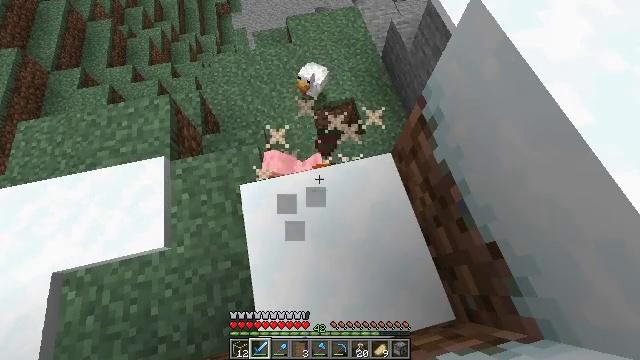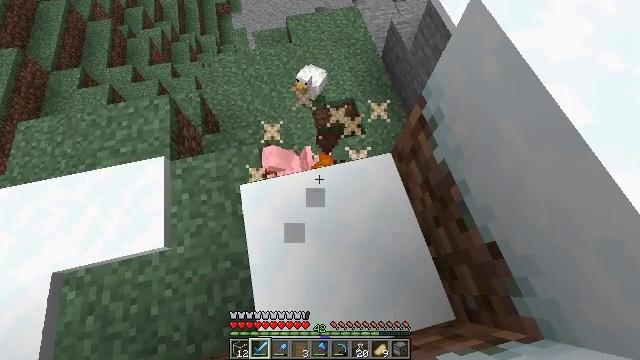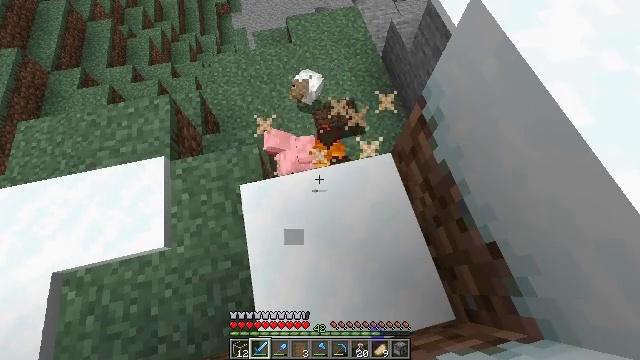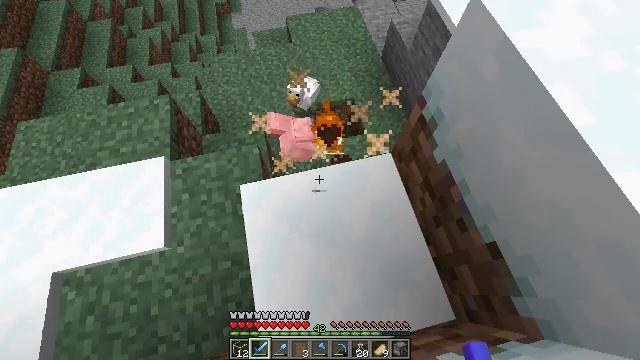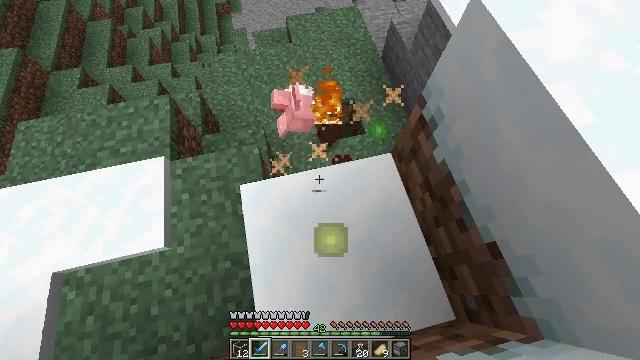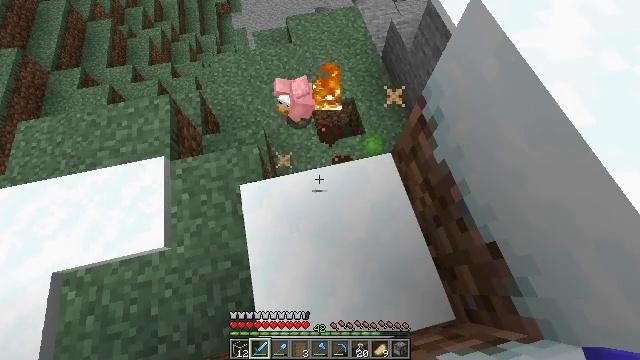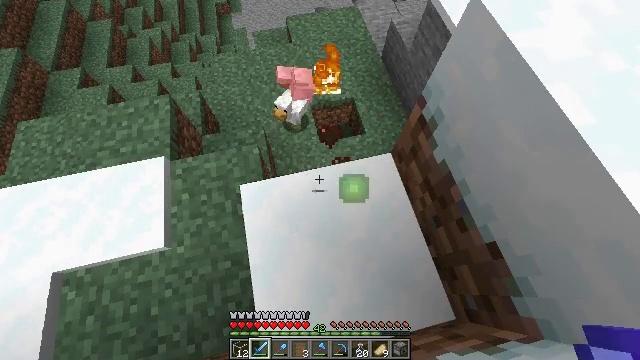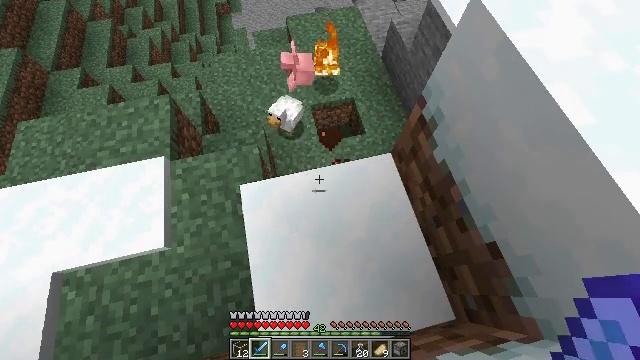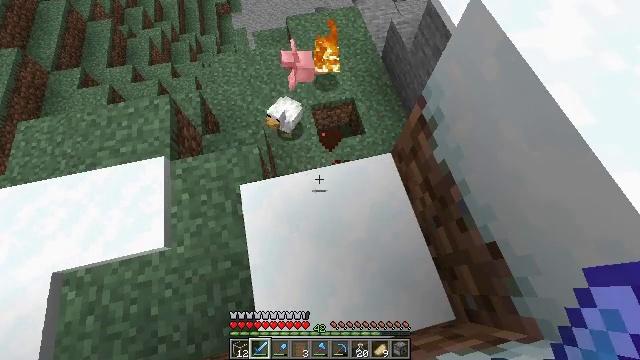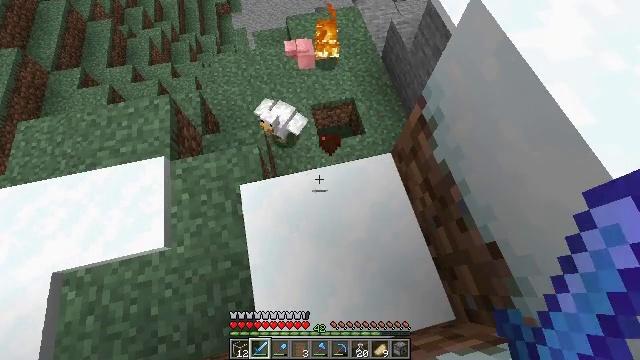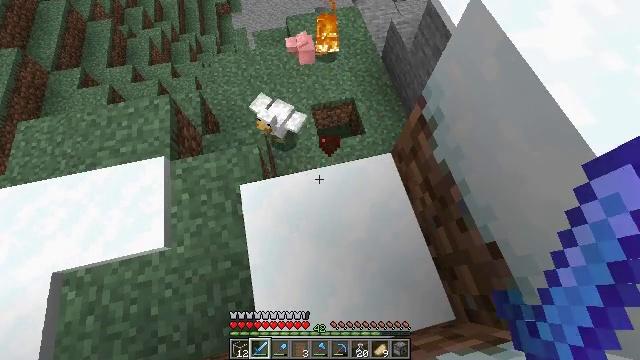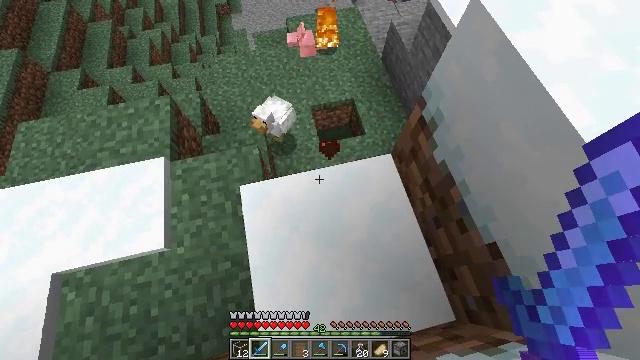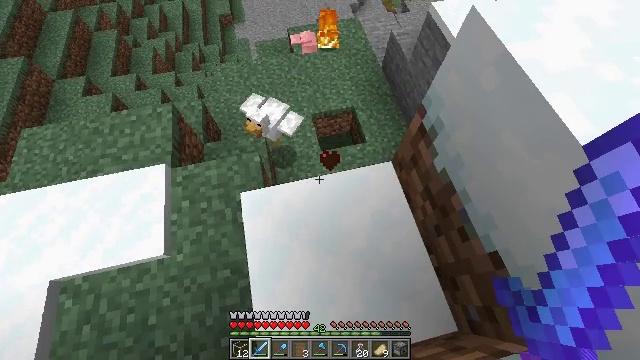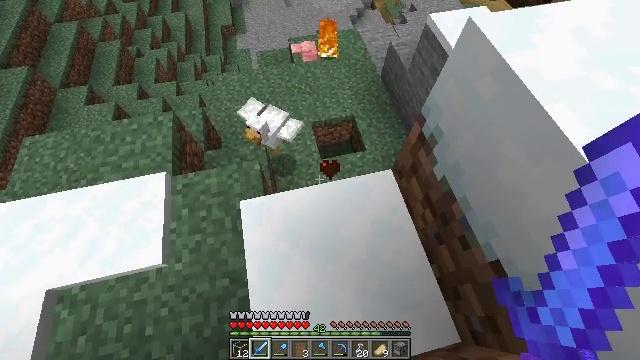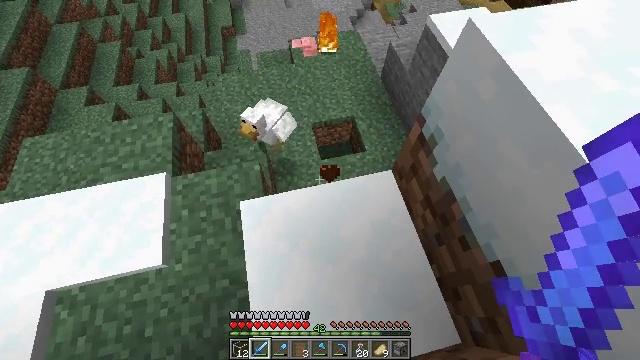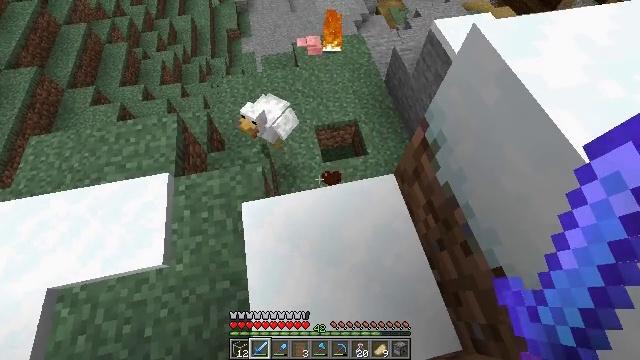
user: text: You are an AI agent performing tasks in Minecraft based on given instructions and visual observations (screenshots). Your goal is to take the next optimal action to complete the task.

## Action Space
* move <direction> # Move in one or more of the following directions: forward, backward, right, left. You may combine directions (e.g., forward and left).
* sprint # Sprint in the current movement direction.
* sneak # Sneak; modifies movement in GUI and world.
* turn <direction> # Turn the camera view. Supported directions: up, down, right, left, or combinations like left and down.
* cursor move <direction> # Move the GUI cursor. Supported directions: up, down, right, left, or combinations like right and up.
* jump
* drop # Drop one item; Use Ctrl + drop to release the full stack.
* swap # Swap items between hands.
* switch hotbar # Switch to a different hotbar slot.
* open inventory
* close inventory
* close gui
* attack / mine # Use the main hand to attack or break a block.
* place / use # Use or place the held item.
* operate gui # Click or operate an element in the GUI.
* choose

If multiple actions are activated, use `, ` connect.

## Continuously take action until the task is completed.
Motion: motion action
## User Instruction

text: Kill the chicken.
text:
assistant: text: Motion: no_op
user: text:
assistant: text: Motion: no_op
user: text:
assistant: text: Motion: no_op
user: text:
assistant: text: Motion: no_op
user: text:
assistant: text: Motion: no_op
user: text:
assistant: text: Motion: no_op
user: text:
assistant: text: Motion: no_op
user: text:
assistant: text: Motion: no_op
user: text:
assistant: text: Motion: no_op
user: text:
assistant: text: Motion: no_op
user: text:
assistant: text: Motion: no_op
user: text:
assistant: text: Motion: turn up
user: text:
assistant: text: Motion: turn up
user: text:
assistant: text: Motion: no_op
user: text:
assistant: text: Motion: turn left
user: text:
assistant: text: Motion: turn left
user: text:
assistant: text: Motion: turn left
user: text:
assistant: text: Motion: no_op
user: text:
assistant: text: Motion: no_op
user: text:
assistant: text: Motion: no_op
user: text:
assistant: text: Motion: no_op
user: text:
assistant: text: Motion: no_op
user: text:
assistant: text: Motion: no_op
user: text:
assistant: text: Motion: no_op
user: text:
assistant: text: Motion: turn left
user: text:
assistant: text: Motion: turn left
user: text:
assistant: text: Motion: move forward, turn left
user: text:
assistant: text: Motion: move forward, turn left, jump
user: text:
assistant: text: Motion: move forward, turn left, jump
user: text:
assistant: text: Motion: move forward, turn left and down, jump